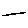
Label: line